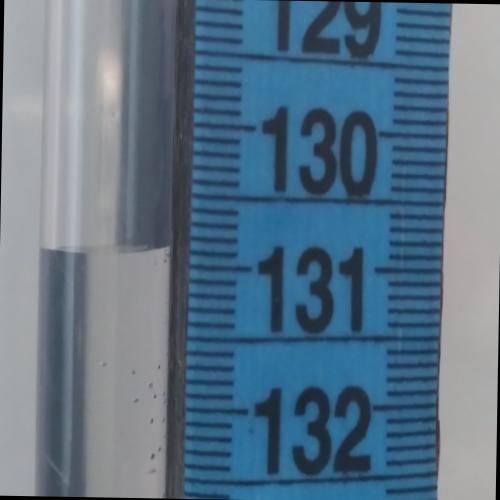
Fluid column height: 130.9 cm